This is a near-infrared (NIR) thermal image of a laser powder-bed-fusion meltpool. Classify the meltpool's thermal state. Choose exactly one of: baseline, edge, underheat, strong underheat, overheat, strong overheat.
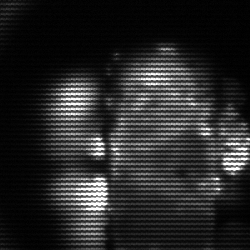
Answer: strong underheat